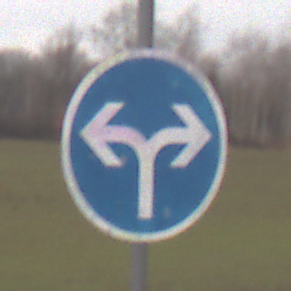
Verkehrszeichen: VorgeschriebeneFahrtrichtungRechtsOderLinks
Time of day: Midday
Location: Outdoor (RoadRail)
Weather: Overcast
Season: NotSpecified
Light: Natural